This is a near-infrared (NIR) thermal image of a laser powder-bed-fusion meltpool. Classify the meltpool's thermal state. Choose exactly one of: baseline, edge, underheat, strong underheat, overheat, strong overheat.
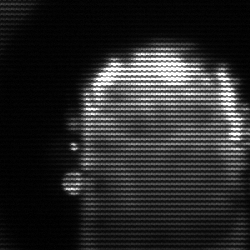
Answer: baseline